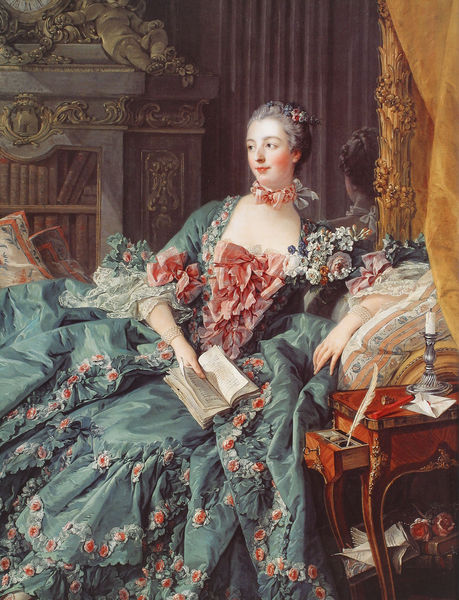
Titel: Madame de Pompadour
Künstler: Francois Boucher
Institution: München, Bayrische Staatsgemäldesammlungen
Schlagwörter: feder, frau, kleid, tisch, türkis, dame, barock, mensch, spiegel, adel, rokkoko, rokoko, putte, bücher, schrank, sofa, lesen, kerze, bett, schublade, rüschen, buch, bücherregal, briefumschlag, rokokko, prunk, marie, kaiserin, barok, wachsstift